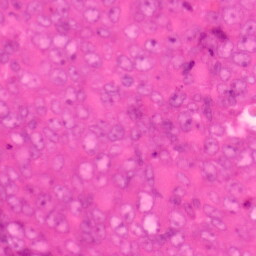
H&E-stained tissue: Colon